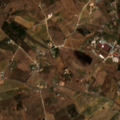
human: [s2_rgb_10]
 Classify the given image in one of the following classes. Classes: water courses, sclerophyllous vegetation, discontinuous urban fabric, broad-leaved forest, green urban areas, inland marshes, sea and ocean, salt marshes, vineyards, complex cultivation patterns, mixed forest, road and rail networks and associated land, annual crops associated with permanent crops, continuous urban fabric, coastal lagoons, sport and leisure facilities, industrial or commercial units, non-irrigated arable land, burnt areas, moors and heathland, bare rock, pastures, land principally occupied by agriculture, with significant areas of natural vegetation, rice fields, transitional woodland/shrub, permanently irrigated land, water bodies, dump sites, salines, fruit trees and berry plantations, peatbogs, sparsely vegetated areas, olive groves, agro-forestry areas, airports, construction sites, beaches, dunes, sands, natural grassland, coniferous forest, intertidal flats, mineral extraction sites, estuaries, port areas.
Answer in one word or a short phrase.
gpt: vineyards, complex cultivation patterns